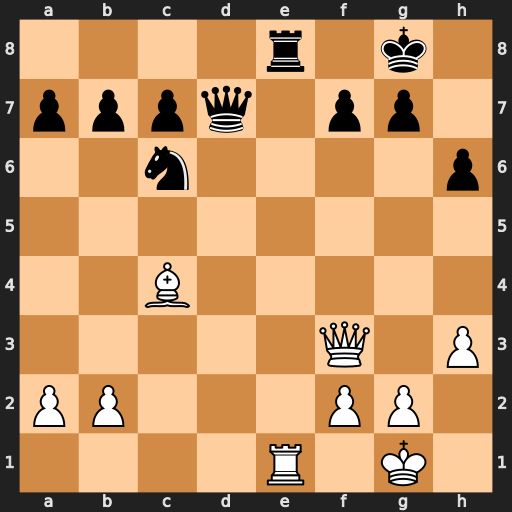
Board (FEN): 4r1k1/pppq1pp1/2n4p/8/2B5/5Q1P/PP3PP1/4R1K1
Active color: w
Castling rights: -
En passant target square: -
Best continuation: Qxf7+ Qxf7 Rxe8+ Kh7 Bxf7